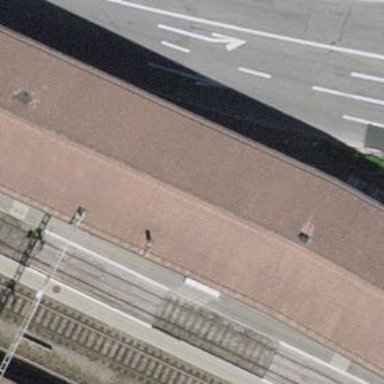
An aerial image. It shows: Railway station.